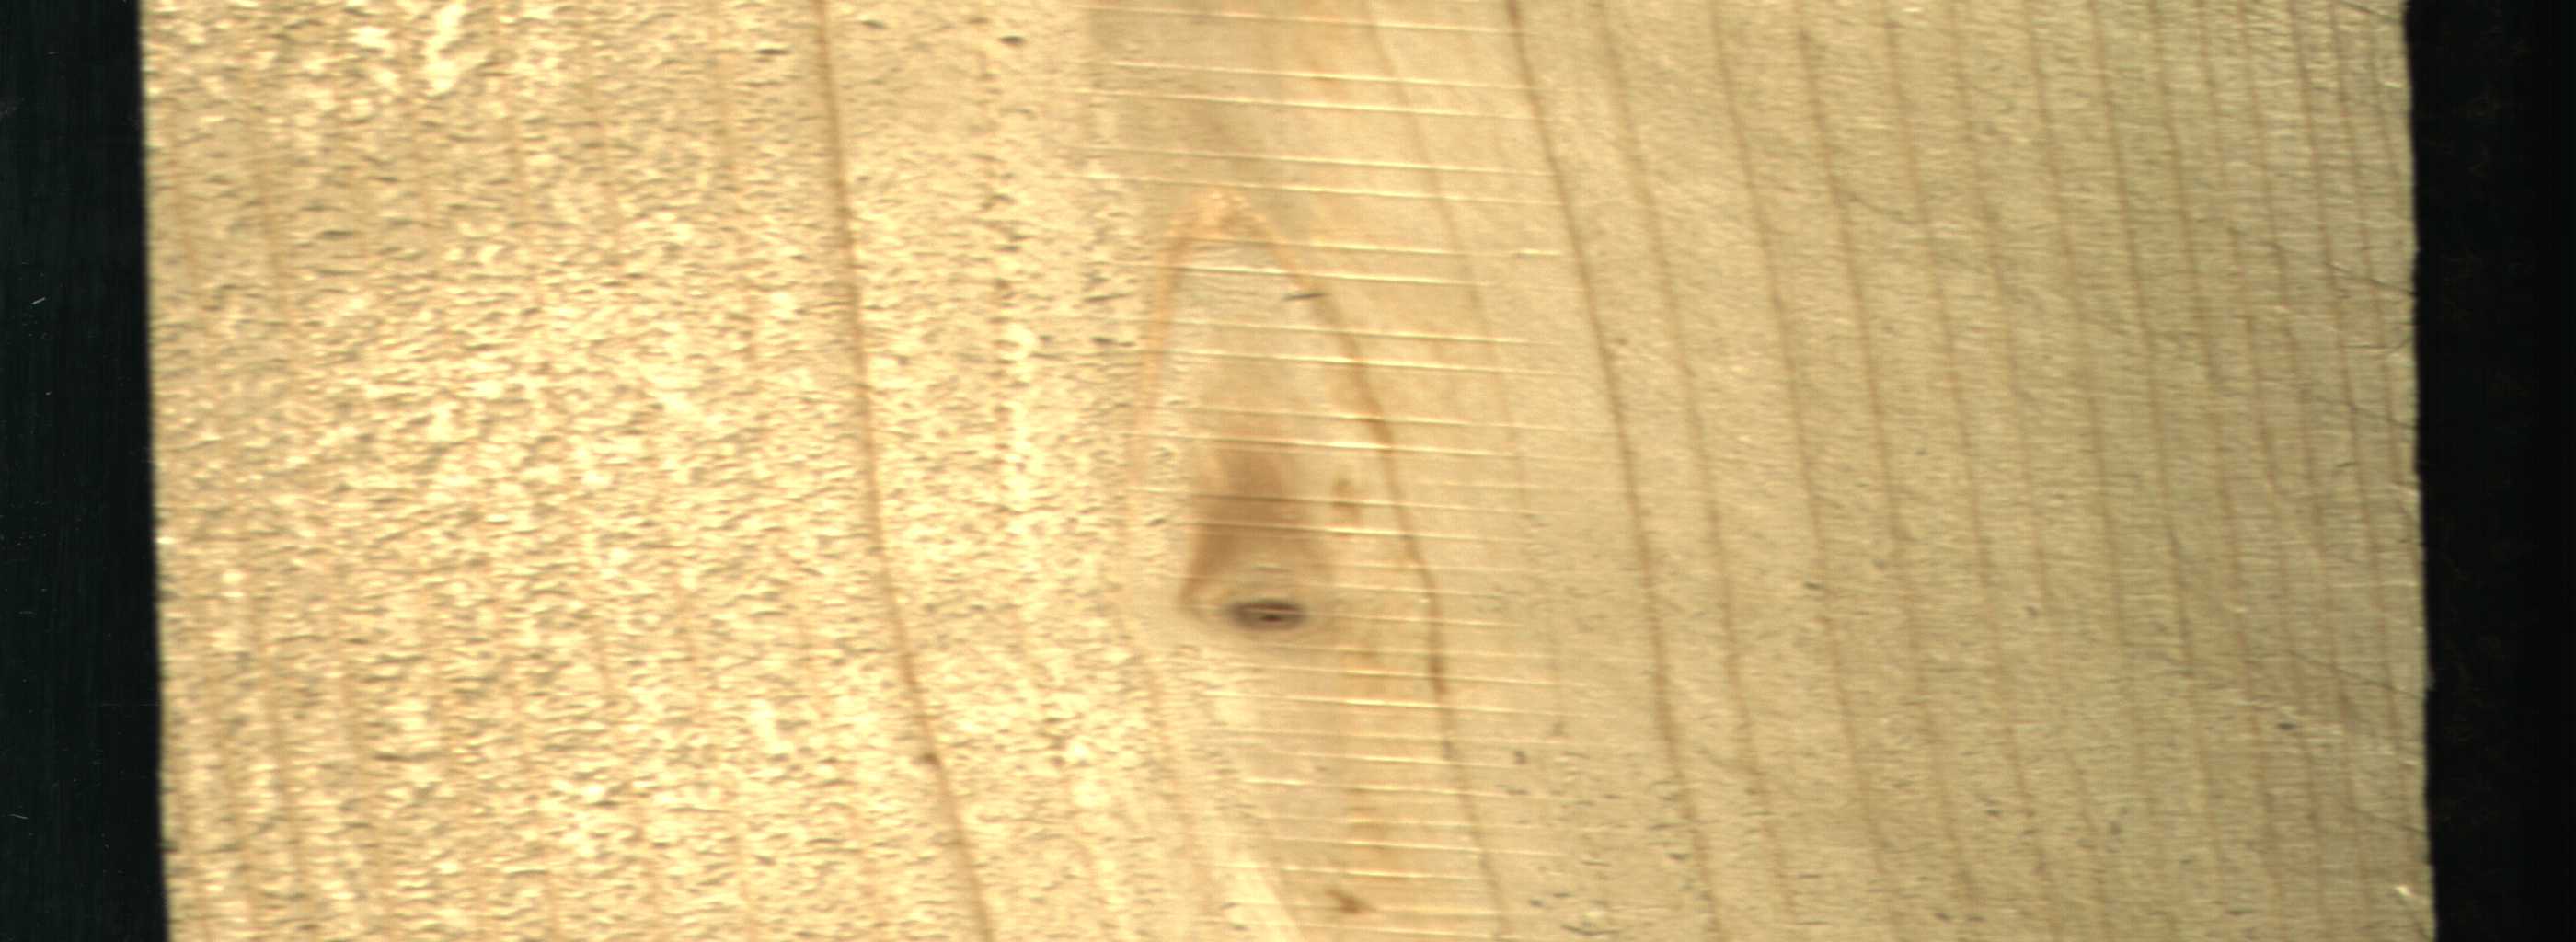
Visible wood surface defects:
Live_Knot